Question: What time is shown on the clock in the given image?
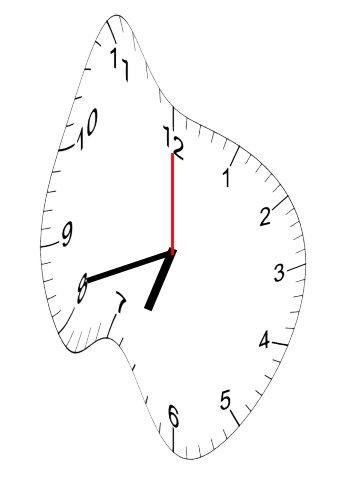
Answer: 06:42:00